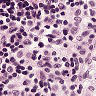
Metastatic tissue present: no